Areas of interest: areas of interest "Cinema"
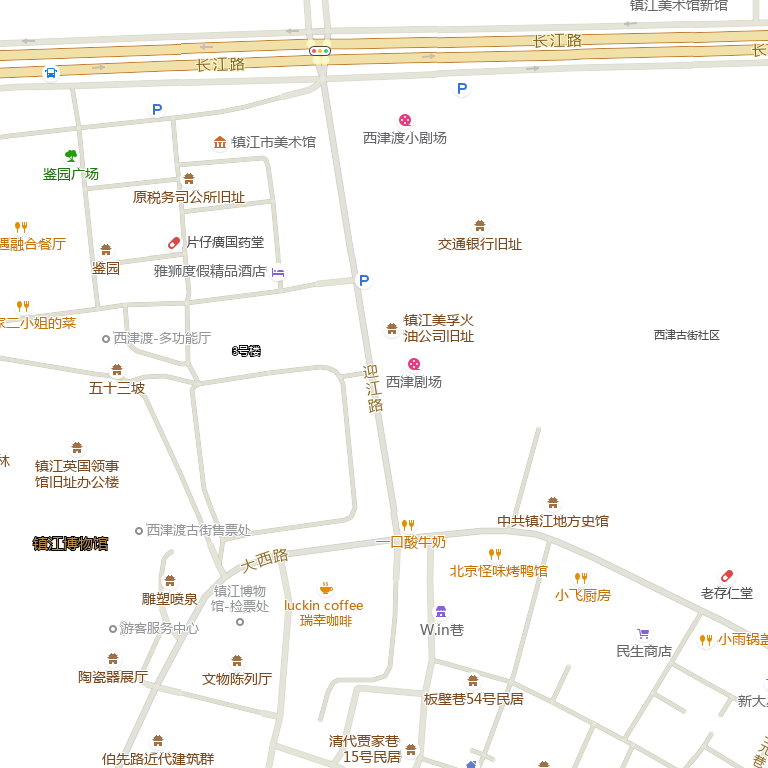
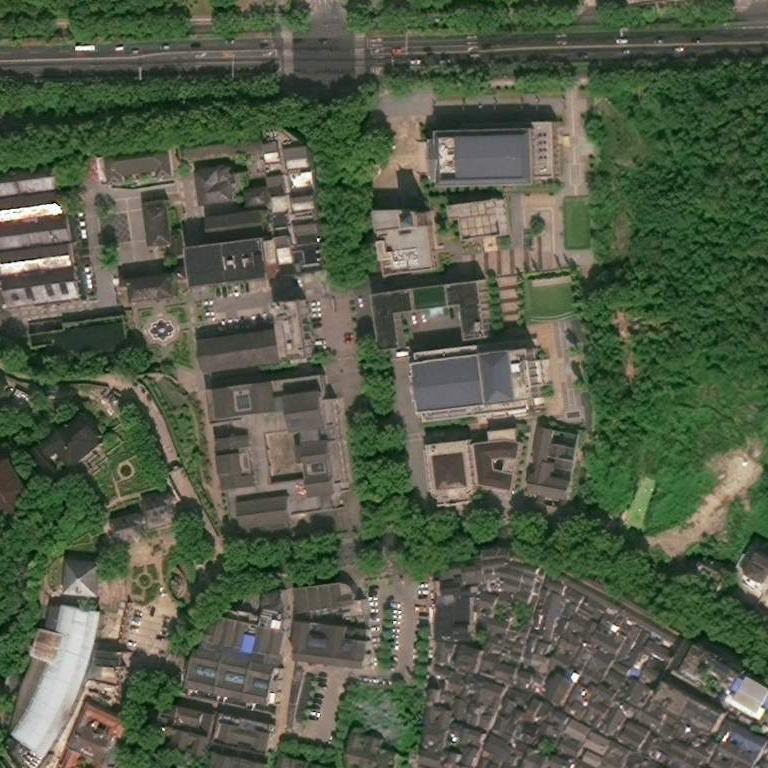